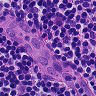
Metastatic tissue present: no